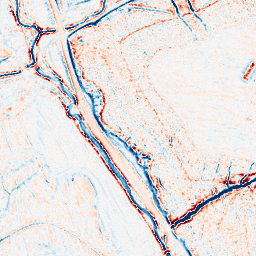
Category: edge_preserving
Decomposition family: bilateral
Decomposition parameters: d: 9
sigma_color: 150
sigma_space: 100
Upsampling method: regularized
Upsampling parameters: scale: 4
lambda_reg: 0.001
Upsampling scale: 4